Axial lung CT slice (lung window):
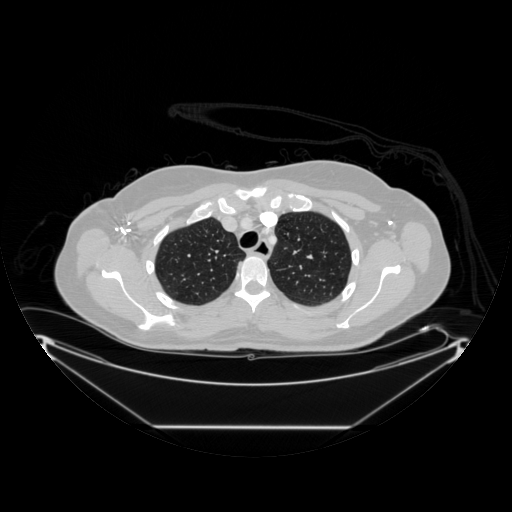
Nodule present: no